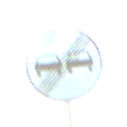
Verkehrszeichen: EndeUeberholverbot
Umgebung: Outdoor, Nature
Tageszeit: SunriseSunset
Wetter: PartlyCloudy
Licht: Natural
Jahreszeit: NotSpecified
Kontrast: MediumContrast